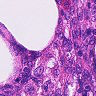
Metastatic tissue present: no